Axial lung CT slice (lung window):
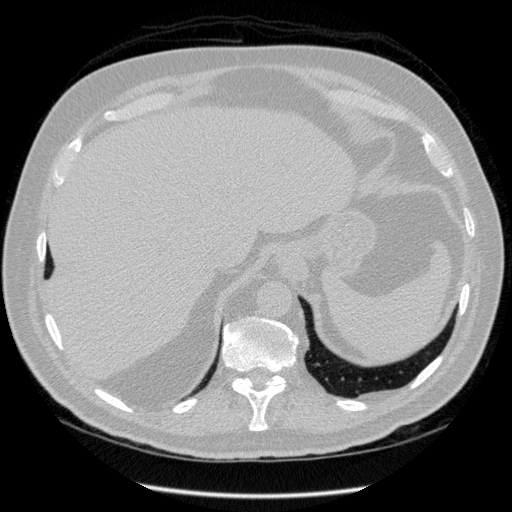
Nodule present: no